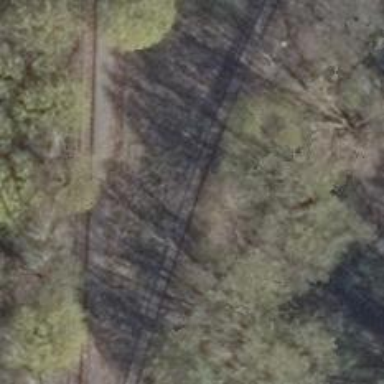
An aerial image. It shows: Disused railway with embankment.